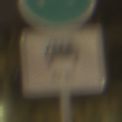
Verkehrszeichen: MehrfachbesetzePersonenkraftwagenFrei
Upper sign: Busssonderstreifen
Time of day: Night
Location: Outdoor (Urban)
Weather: Overcast
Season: NotSpecified
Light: Artificial